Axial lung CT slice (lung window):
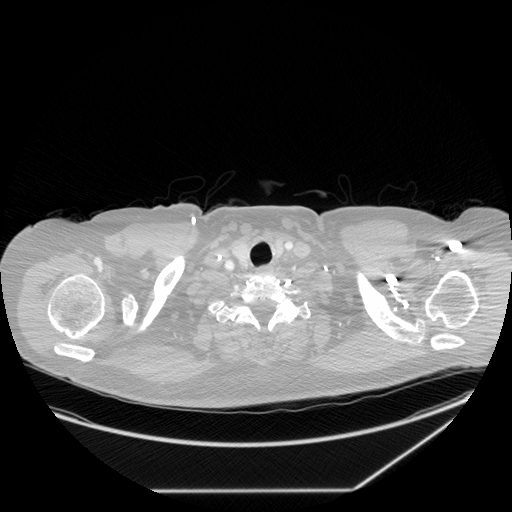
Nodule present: no